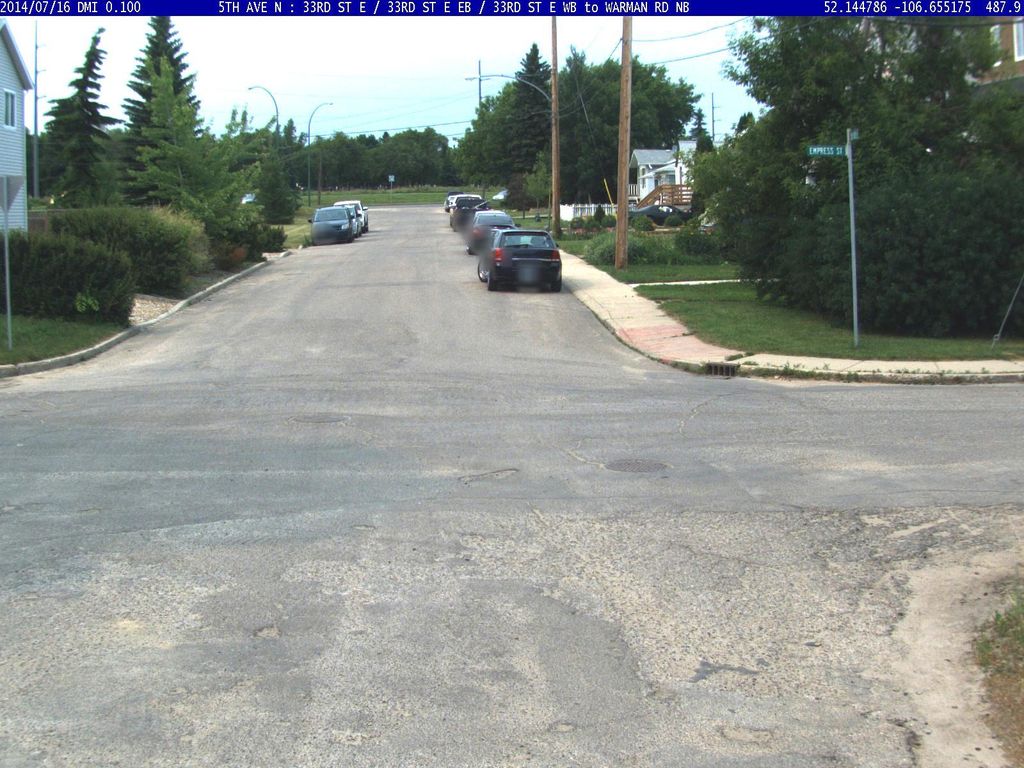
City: saskatoon